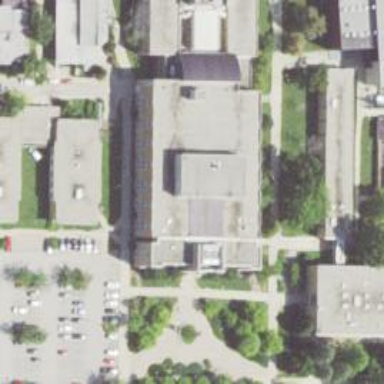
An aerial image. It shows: Building that serves as library.